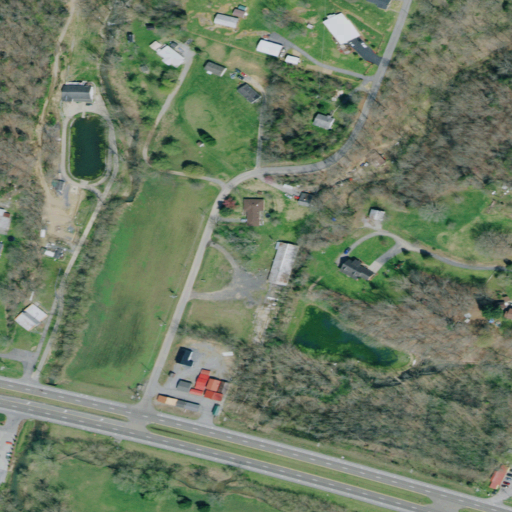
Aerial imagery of valley in Tennessee named Hooven Hollow containing low intensity development, deciduous forest, open development, pasture, medium intensity development, and high intensity development